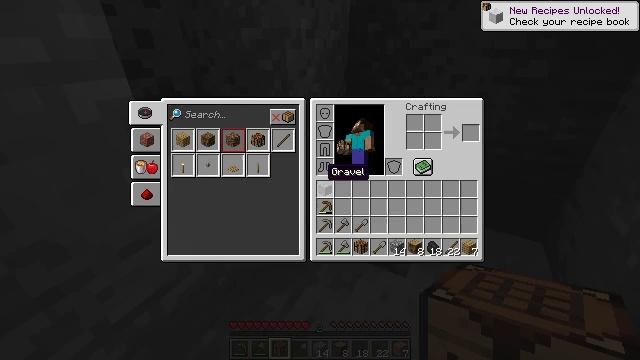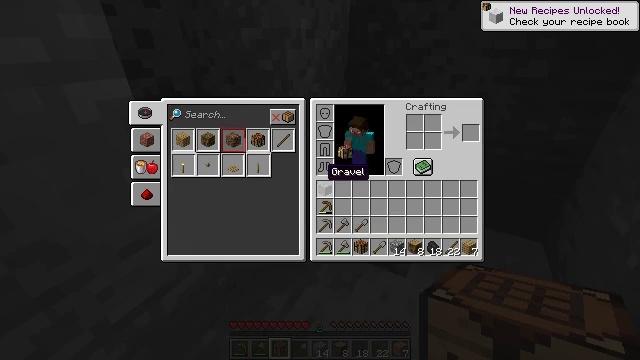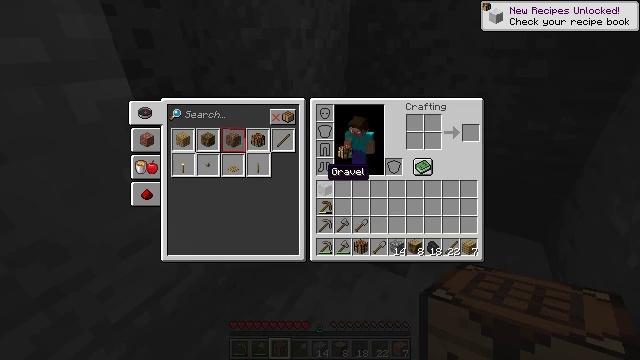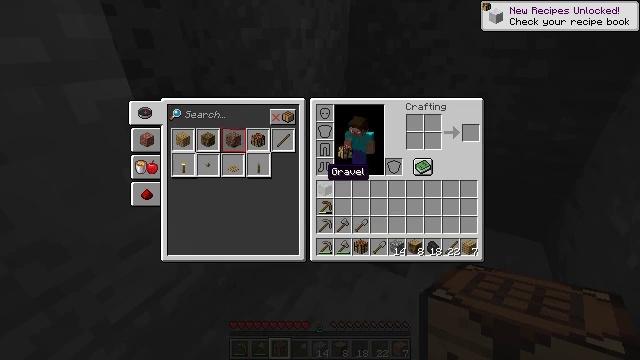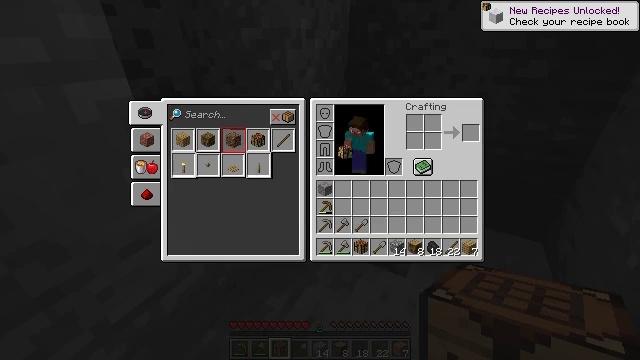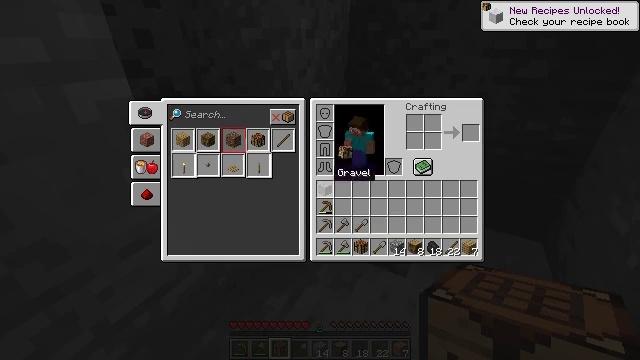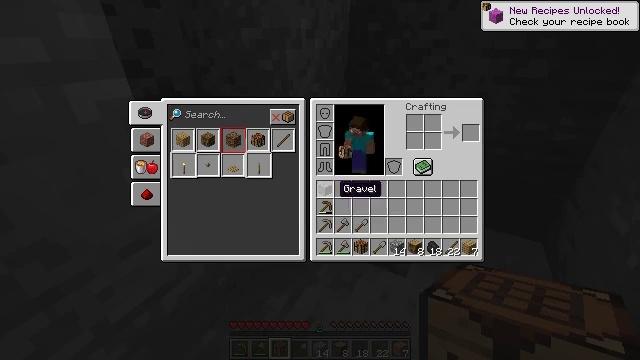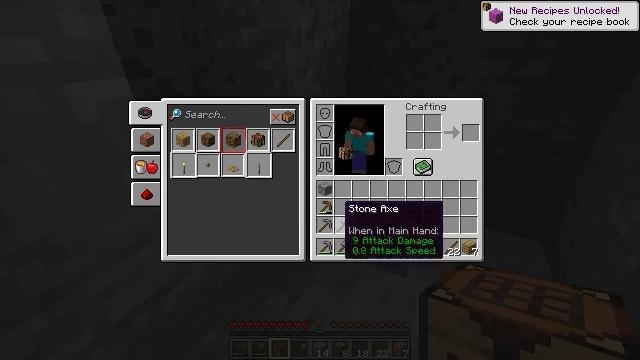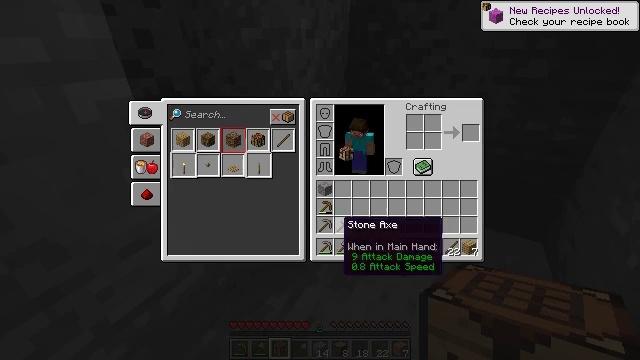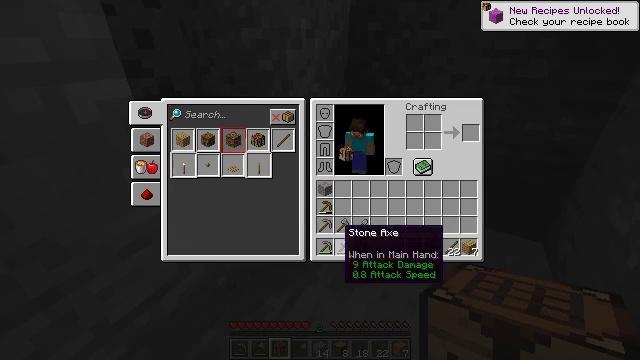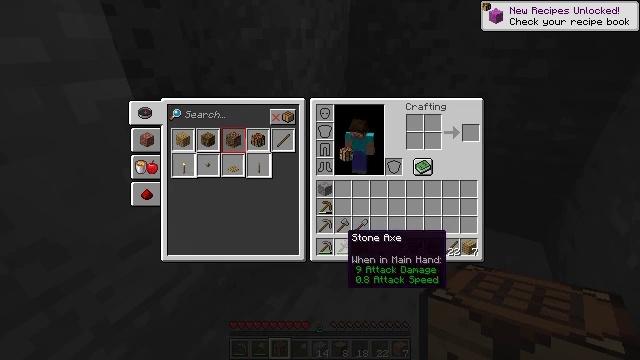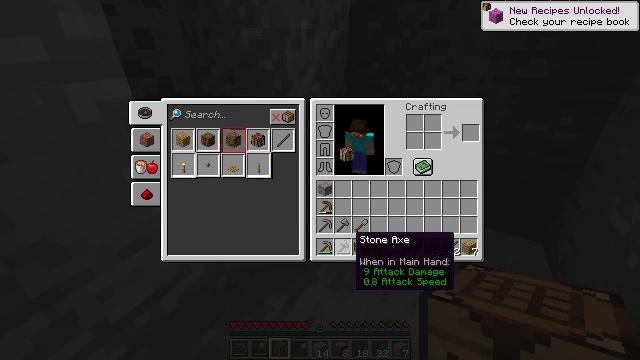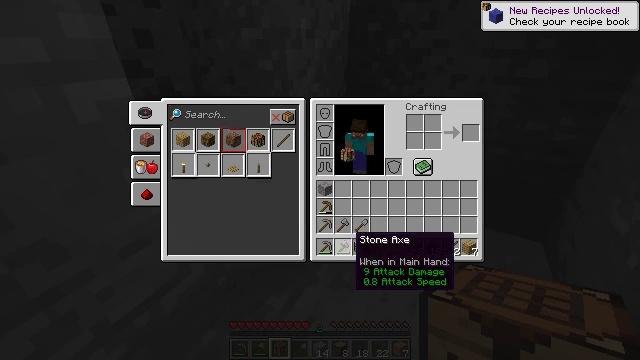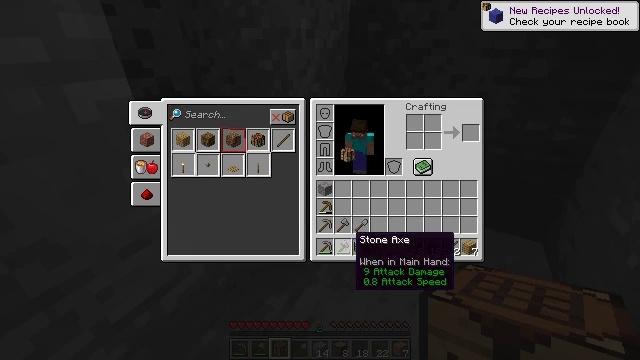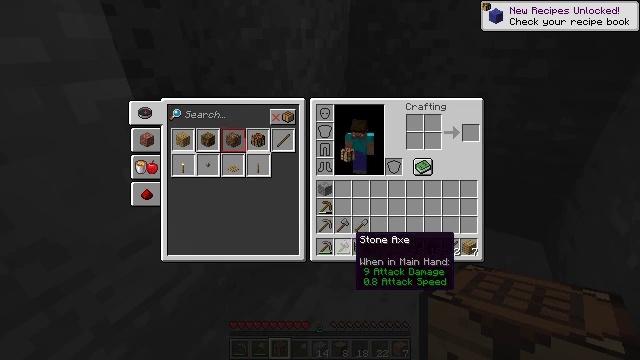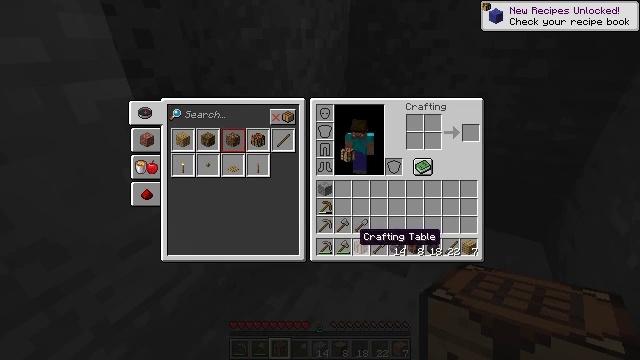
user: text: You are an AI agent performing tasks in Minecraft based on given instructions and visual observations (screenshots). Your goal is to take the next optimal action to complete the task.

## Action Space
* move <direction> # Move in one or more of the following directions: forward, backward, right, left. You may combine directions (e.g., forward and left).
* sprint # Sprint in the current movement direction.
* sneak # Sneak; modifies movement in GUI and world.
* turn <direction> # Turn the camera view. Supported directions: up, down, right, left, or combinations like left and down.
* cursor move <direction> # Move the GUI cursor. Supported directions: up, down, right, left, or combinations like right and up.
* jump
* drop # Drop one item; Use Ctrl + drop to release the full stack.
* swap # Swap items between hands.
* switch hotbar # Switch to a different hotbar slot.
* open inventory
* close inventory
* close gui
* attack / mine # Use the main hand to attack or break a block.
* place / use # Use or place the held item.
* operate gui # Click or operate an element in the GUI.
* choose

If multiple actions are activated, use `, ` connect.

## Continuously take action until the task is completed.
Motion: motion action
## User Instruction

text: Dig through gravel to clear a path.
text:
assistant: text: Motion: open inventory
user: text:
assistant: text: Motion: open inventory
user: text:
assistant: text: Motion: no_op
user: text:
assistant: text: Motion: no_op
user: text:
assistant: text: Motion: no_op
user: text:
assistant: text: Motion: cursor move down
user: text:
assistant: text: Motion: cursor move down
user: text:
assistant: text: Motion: cursor move down
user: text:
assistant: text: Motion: cursor move down
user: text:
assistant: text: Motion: no_op
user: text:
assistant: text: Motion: cursor move right
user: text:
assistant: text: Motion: no_op
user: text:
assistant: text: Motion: no_op
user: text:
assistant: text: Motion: no_op
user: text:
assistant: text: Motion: no_op
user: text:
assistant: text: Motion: no_op
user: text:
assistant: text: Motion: no_op
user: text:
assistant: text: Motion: cursor move right
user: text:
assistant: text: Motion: no_op
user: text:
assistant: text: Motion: no_op
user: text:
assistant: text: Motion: no_op
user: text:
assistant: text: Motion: no_op
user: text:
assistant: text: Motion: no_op
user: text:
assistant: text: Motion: no_op
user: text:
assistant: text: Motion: no_op
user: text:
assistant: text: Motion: no_op
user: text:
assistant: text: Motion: no_op
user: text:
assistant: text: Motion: no_op
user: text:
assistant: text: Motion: operate gui
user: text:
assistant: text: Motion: operate gui